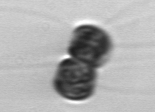
Label: Thalassiosira